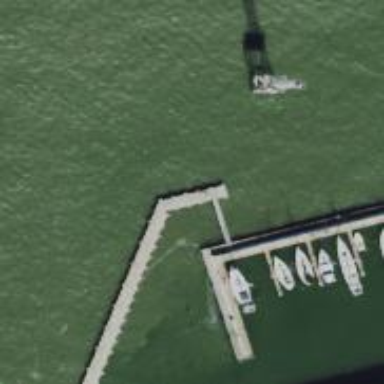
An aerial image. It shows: Pier located along footway.